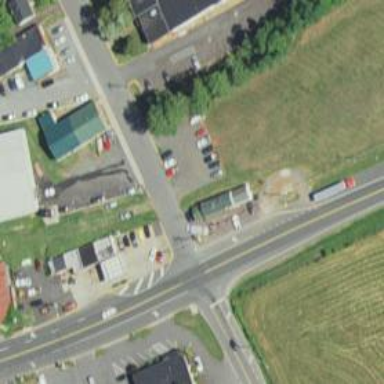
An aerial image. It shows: Stop road.